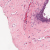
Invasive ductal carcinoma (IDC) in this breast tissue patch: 0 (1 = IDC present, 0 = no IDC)